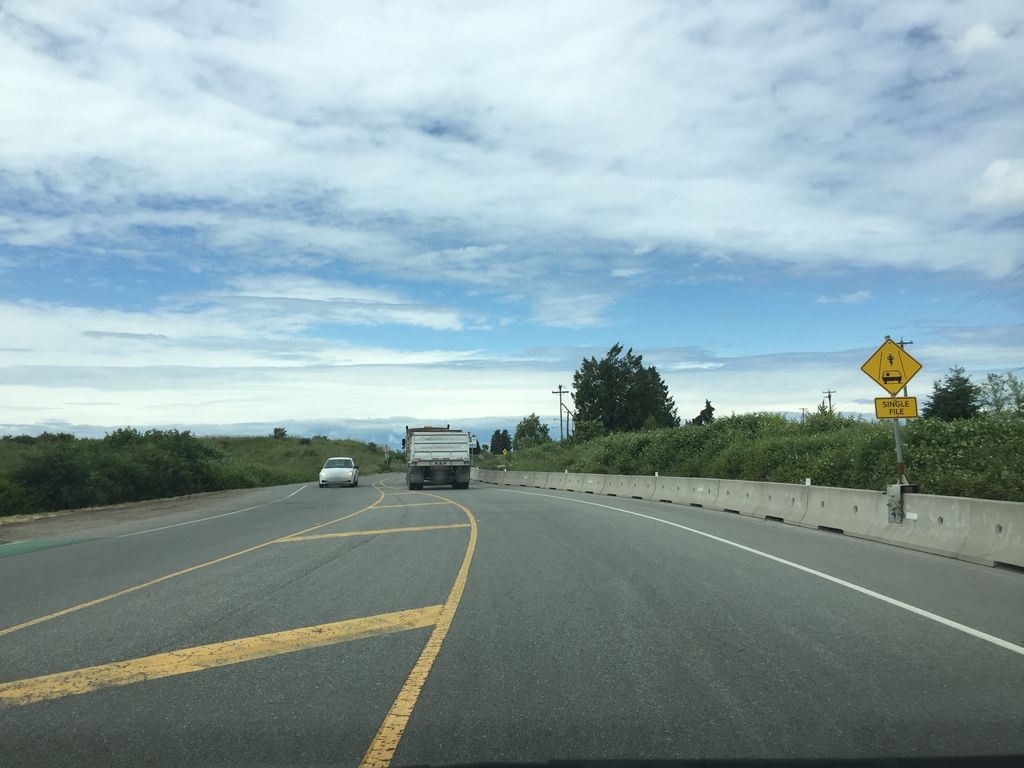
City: vancouver